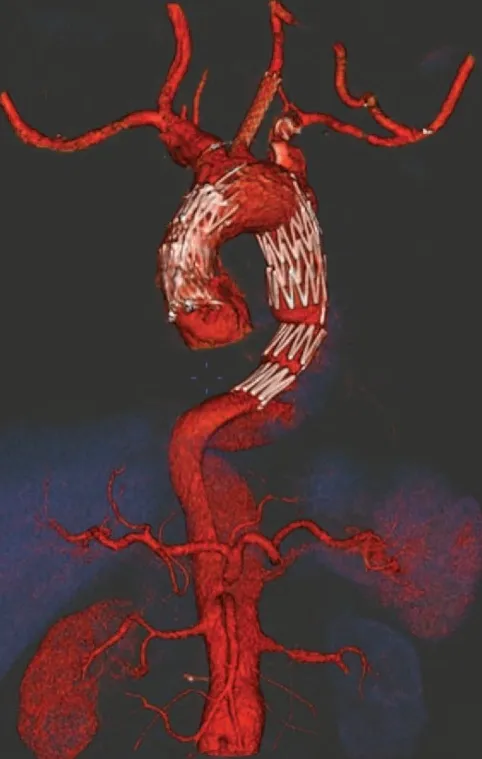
Angio-CT documenting the resolution of the proximal infolding by the well-expanded Jotec stent.
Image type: radiology (ct)